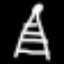
Label: The Eiffel Tower